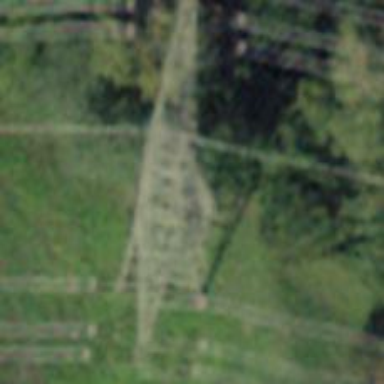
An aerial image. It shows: Power tower.